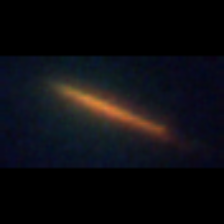
Taxon: Pennate
Group: Diatoms